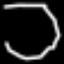
Label: octagon